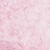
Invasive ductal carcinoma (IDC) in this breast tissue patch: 0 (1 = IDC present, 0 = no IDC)